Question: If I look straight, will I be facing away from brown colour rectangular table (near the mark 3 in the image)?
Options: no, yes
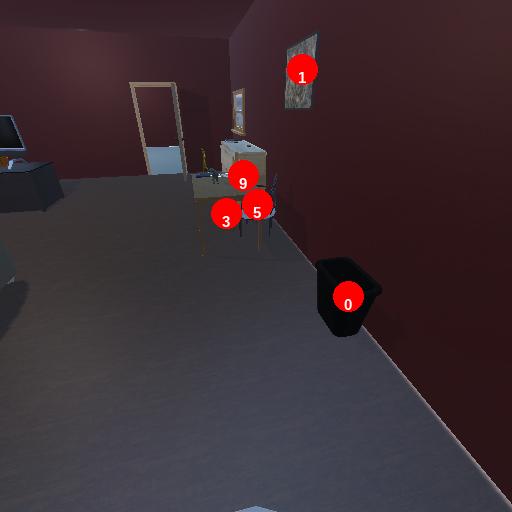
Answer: no